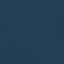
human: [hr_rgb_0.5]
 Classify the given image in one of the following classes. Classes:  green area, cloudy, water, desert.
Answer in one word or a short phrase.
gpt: water